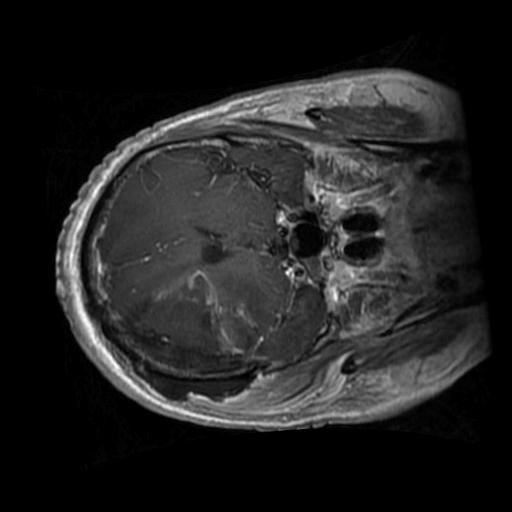
Label: brain_glioma